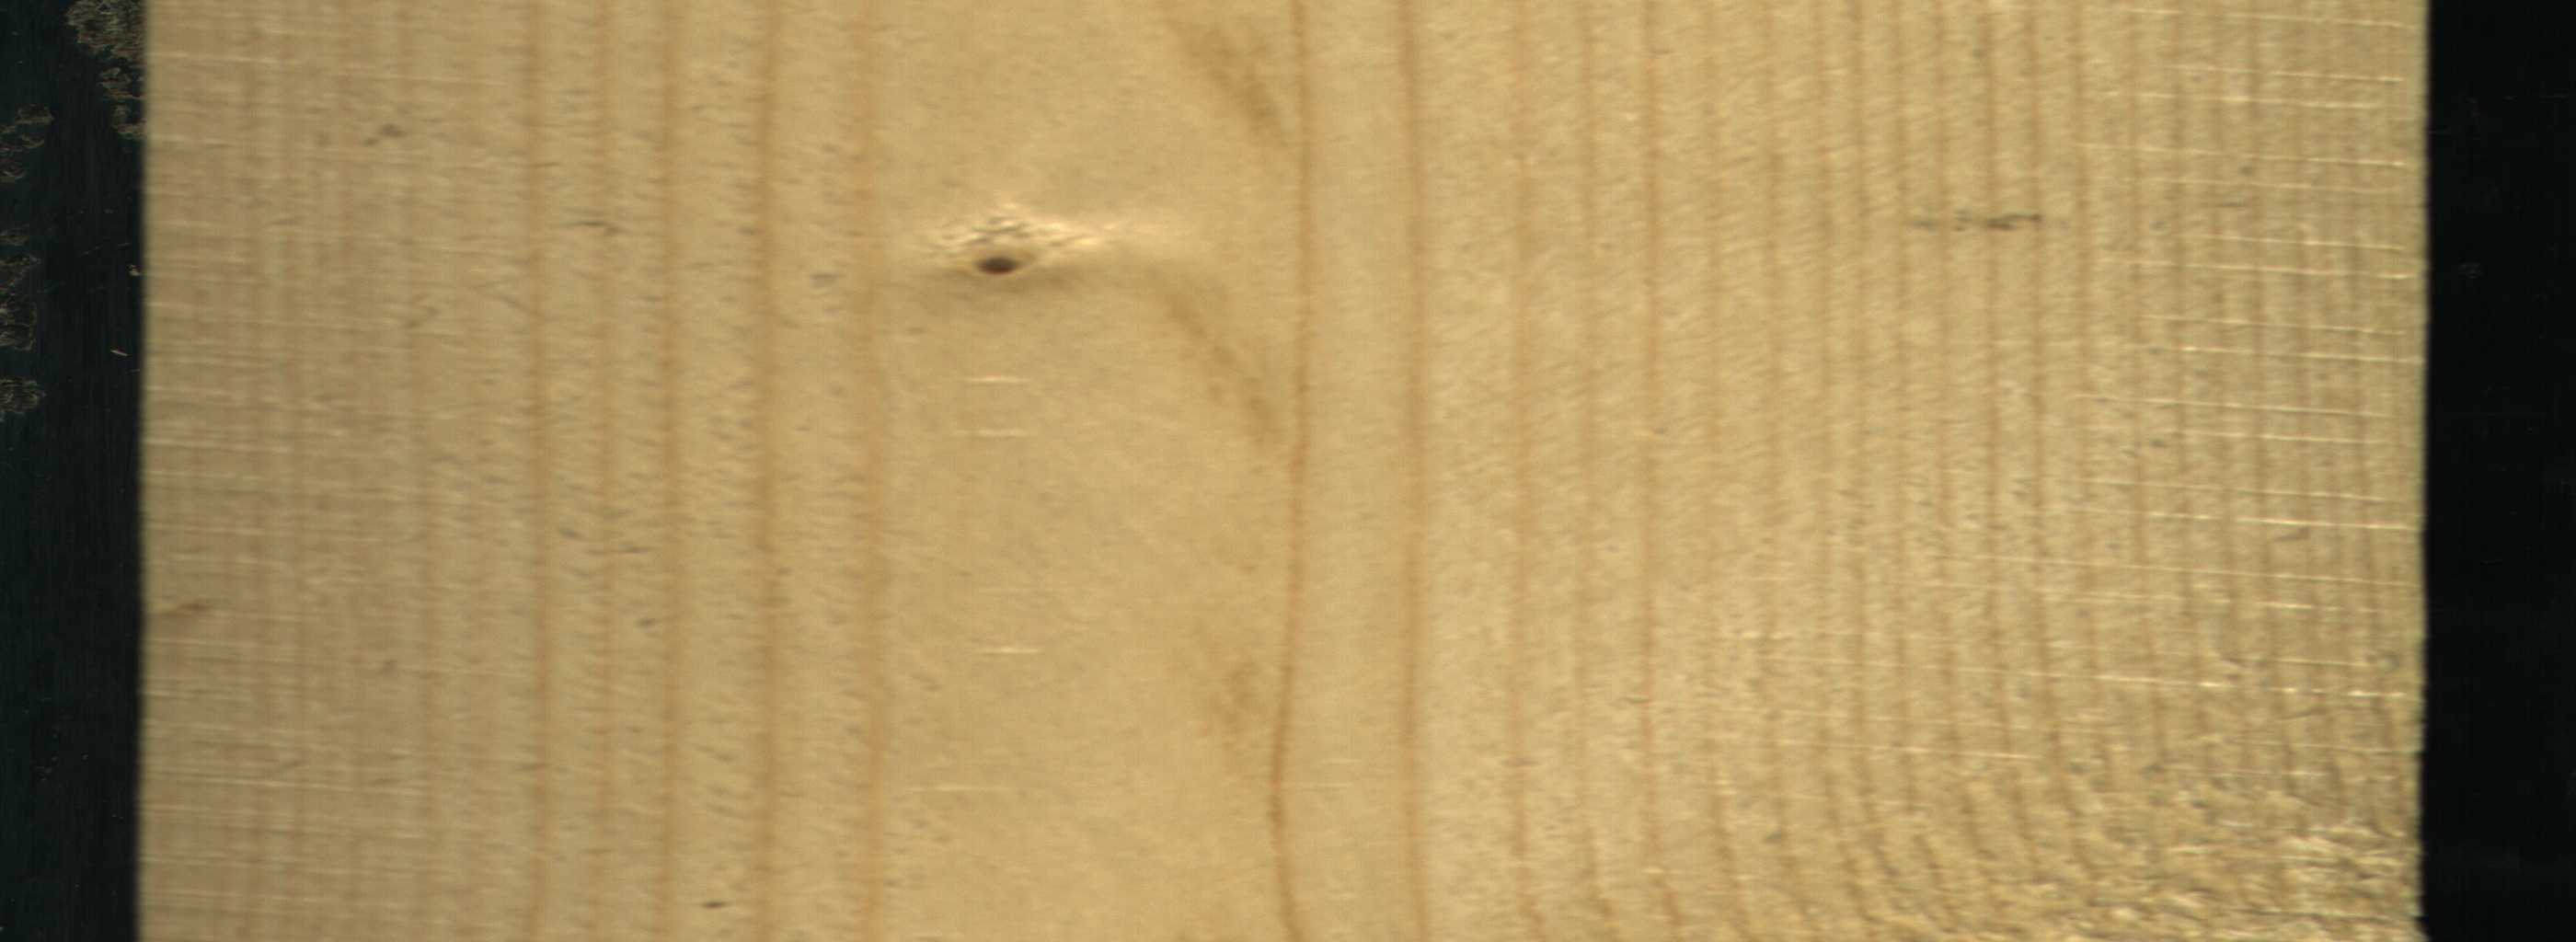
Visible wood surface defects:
Live_Knot